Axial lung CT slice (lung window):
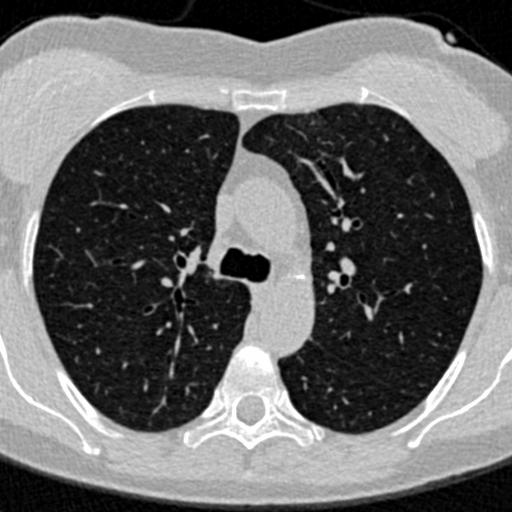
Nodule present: no